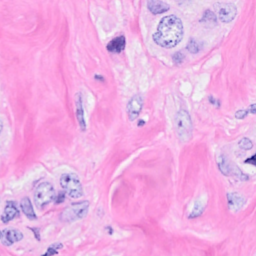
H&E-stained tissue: Breast